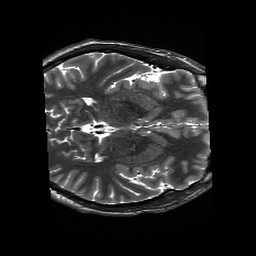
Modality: T2w
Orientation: axial
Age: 27
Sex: male
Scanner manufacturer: siemens
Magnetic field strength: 3 T
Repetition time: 13.52 s
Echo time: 0.088 s